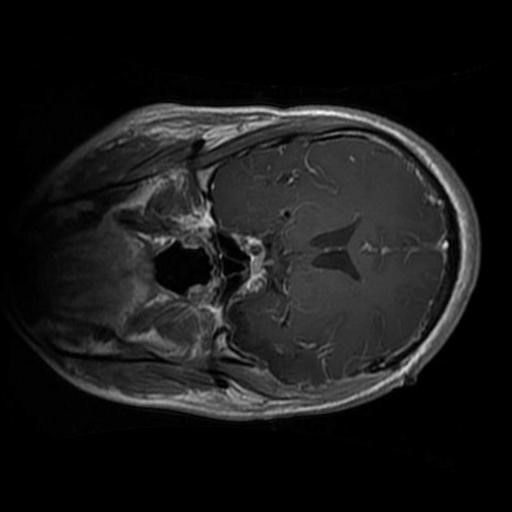
Label: brain_glioma